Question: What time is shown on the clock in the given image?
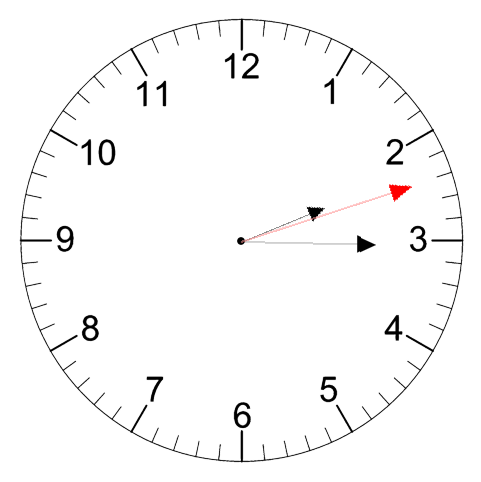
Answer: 02:15:12